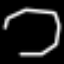
Label: octagon